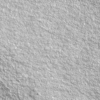
Label: not_dusty